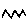
Label: zigzag